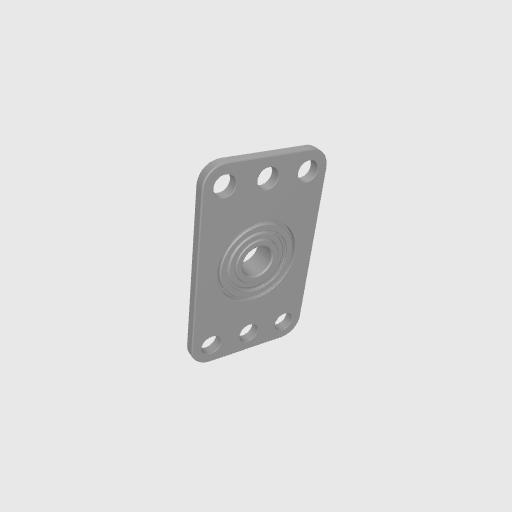
Part: FlatPillowBlock6ID